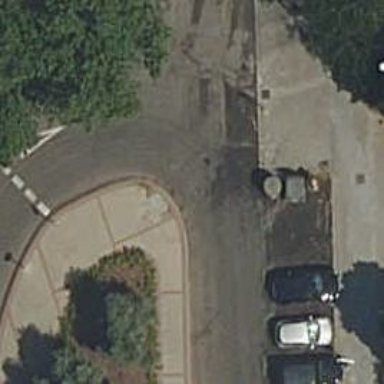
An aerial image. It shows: Residential road with asphalt surface leading to roundabout.